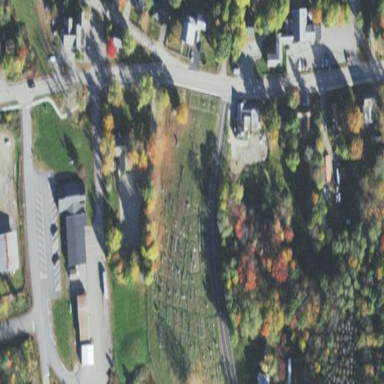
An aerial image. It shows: Cemetery.